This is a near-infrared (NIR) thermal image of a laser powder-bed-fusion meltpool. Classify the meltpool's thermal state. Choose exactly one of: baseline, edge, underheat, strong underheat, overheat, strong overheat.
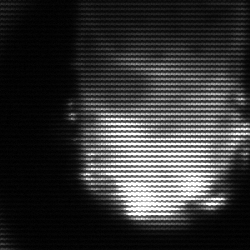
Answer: baseline